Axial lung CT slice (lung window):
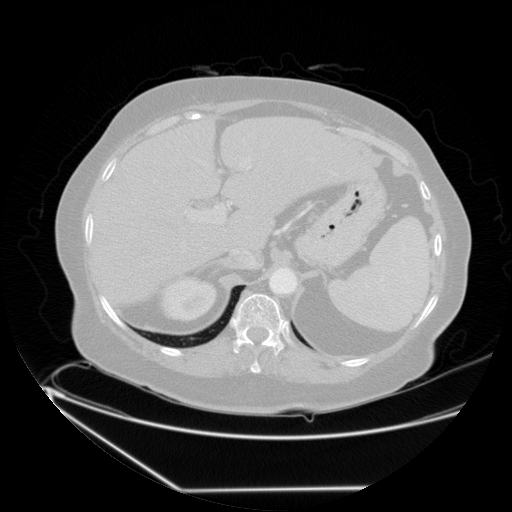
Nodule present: no